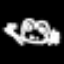
Label: frog